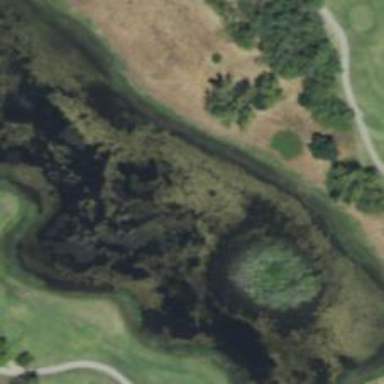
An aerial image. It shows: Scenic view of water hazard on golf course. The natural water feature adds beauty to the landscape.